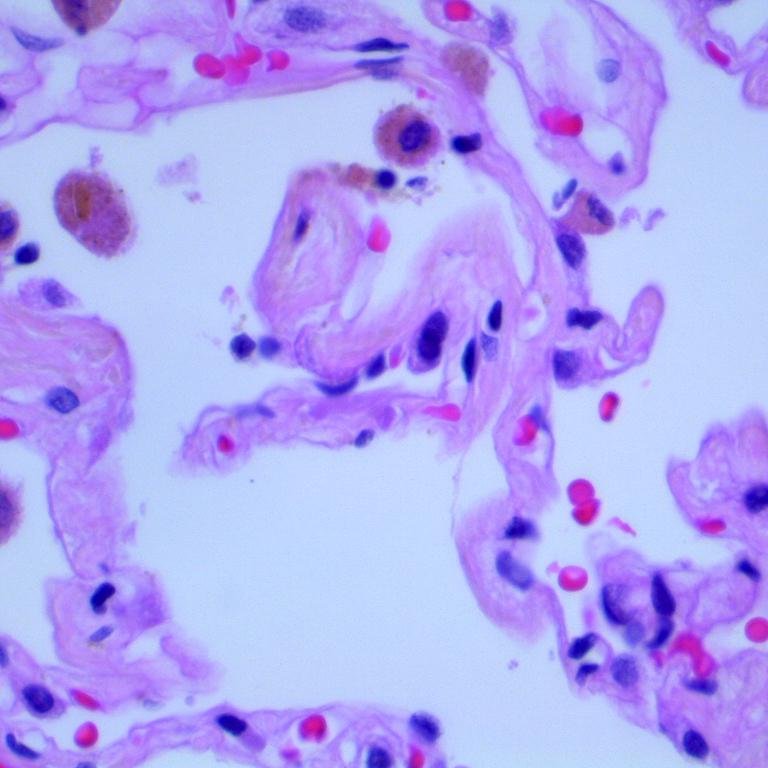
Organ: lung
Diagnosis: benign